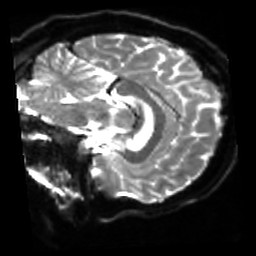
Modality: sbref
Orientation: sagittal
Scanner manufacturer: siemens
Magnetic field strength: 3 T
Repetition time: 4 s
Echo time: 0.0594 s